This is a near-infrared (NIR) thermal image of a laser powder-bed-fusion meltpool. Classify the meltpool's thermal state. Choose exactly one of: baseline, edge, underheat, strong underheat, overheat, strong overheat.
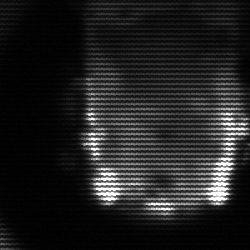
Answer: baseline